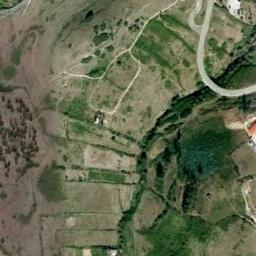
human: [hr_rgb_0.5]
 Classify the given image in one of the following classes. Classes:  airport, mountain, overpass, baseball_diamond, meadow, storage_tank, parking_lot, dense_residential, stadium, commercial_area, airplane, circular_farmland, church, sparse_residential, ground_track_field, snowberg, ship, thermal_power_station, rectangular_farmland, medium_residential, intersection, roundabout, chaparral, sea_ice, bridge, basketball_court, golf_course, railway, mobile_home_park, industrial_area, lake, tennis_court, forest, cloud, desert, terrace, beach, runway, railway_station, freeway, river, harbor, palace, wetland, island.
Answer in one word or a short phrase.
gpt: terrace